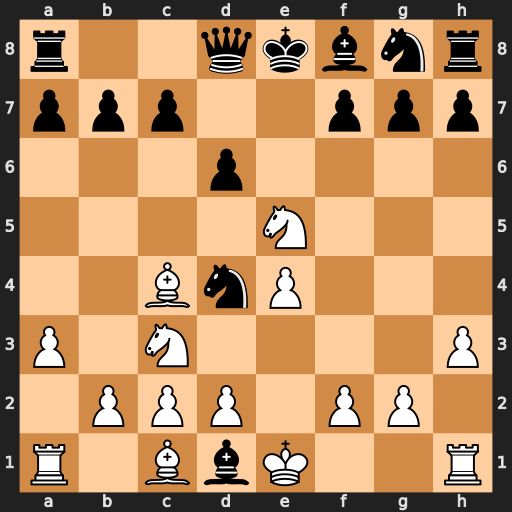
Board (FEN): r2qkbnr/ppp2ppp/3p4/4N3/2BnP3/P1N4P/1PPP1PP1/R1BbK2R
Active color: w
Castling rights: KQkq
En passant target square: -
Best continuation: Bxf7+ Ke7 Nd5#